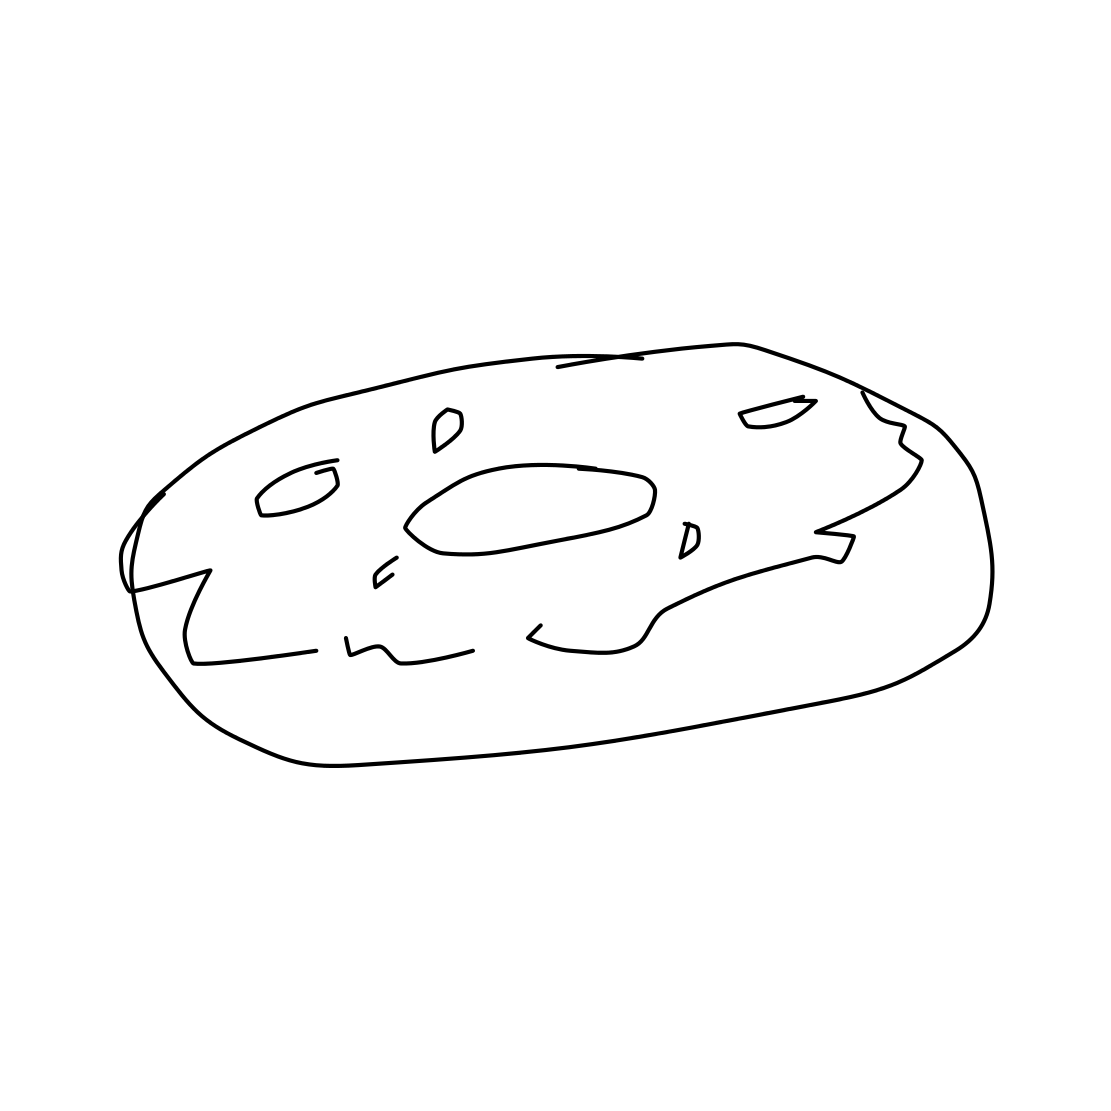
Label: donut